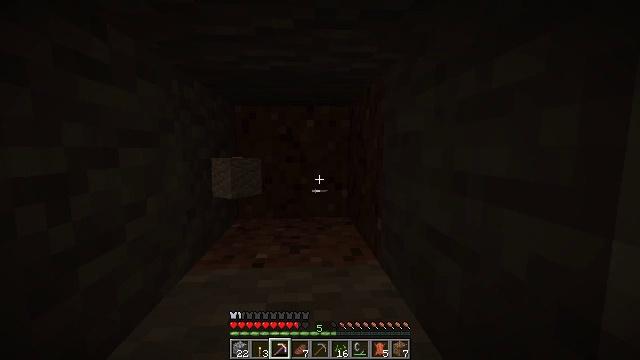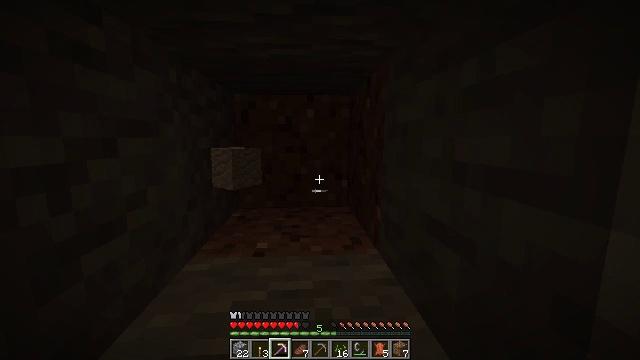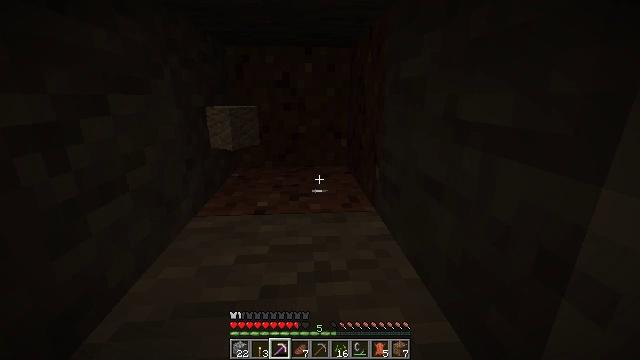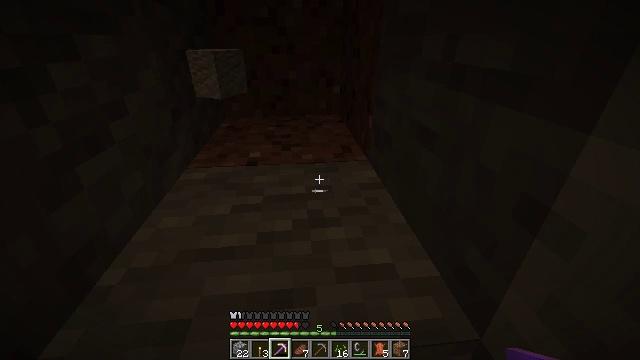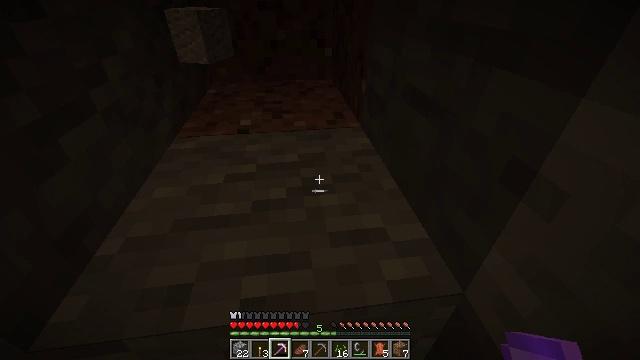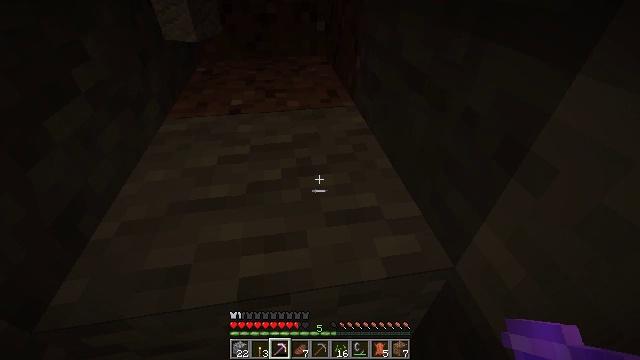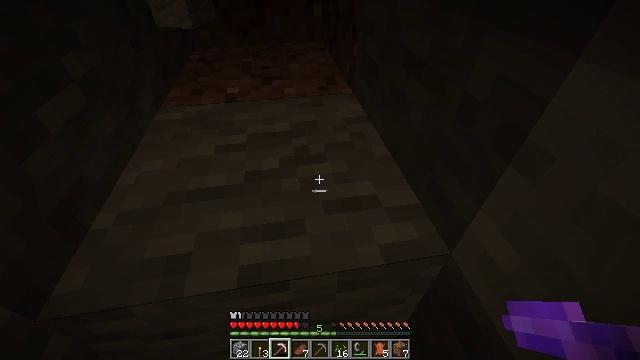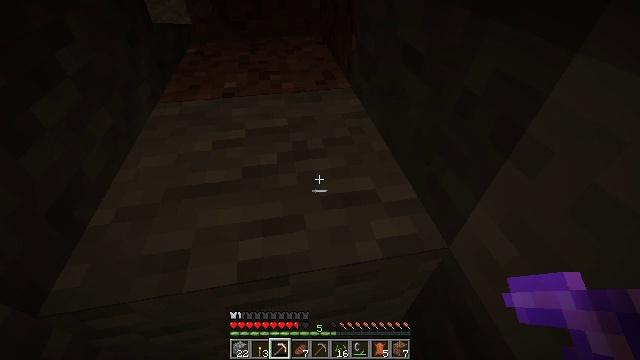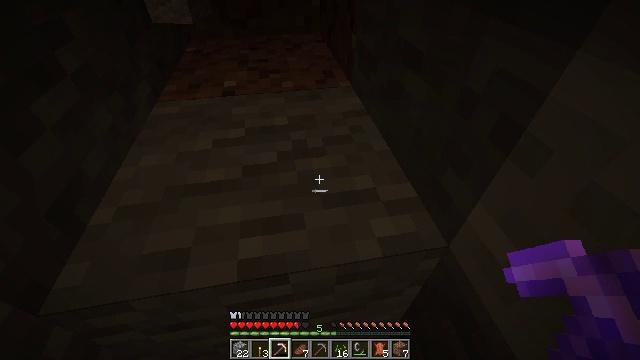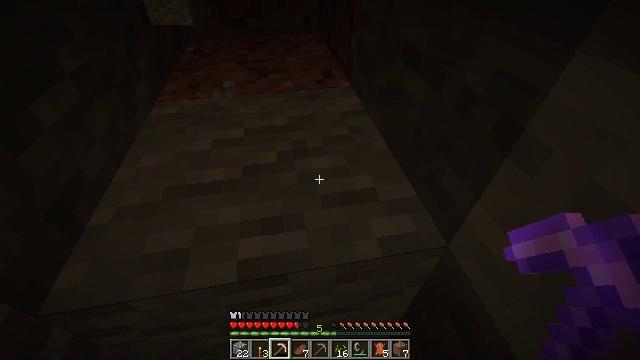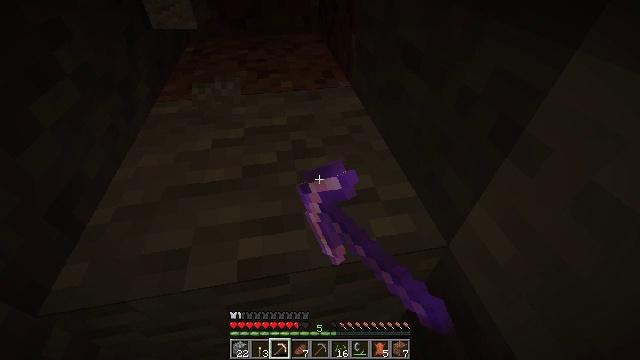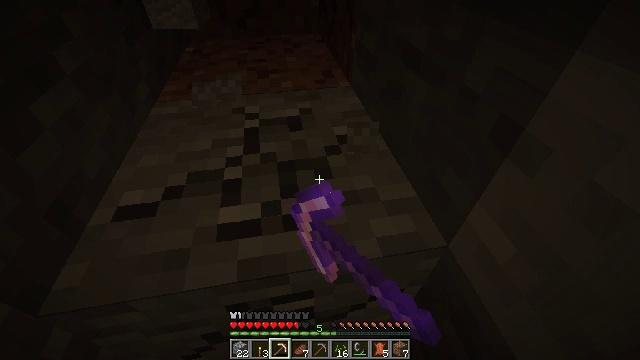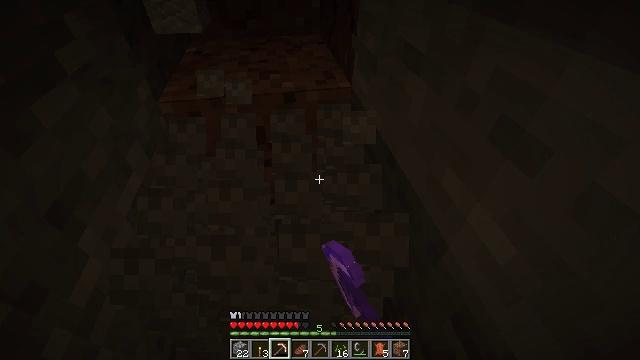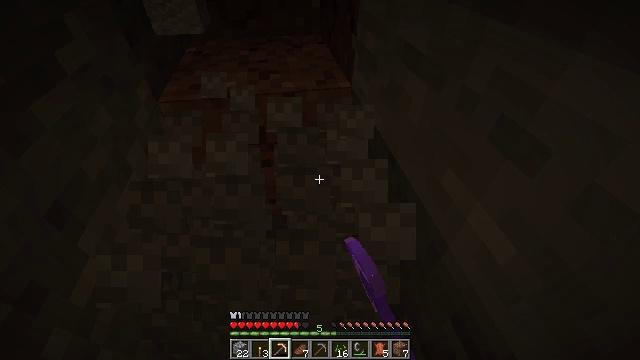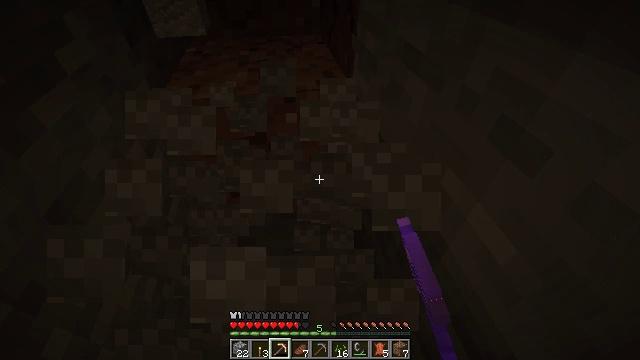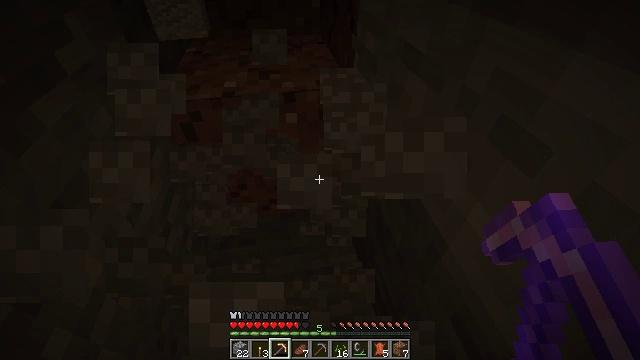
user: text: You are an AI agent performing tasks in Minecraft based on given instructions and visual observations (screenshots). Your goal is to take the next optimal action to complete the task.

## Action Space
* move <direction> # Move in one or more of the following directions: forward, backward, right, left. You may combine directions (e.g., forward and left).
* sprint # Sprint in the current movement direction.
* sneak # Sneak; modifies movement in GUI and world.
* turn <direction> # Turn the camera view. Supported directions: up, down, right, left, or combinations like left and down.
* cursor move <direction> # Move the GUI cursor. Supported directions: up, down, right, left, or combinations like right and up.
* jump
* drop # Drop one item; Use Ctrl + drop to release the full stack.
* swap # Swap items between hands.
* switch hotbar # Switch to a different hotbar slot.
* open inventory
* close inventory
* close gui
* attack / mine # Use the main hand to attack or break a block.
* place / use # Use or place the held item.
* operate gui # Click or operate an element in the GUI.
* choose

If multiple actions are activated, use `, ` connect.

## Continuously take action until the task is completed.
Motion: motion action
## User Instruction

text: Extract andesite from a cave or mountain.
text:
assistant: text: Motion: turn down
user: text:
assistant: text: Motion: turn down
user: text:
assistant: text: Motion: turn right and down
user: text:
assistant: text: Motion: turn right and down
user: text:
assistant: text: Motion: turn right and down
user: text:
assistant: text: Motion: turn down
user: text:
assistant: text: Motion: turn down
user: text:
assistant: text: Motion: no_op
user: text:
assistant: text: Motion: attack / mine
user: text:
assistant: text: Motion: attack / mine
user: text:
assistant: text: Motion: attack / mine
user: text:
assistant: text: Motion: attack / mine
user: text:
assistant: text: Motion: no_op
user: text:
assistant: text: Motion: no_op
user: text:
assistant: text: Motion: no_op
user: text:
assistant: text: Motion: move forward
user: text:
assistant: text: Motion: move forward
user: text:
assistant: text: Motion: move forward
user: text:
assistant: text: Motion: move forward, turn right and up
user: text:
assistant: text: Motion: turn right and up
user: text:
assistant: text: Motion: turn right and up
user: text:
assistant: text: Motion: turn right and up
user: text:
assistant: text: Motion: turn right and up
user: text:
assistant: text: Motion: turn right
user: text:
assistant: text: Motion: turn right and up
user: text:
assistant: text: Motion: turn right and up
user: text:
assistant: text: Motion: turn right and up
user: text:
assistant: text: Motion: turn right and up
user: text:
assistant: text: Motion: turn right and down
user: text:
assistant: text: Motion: turn left and down